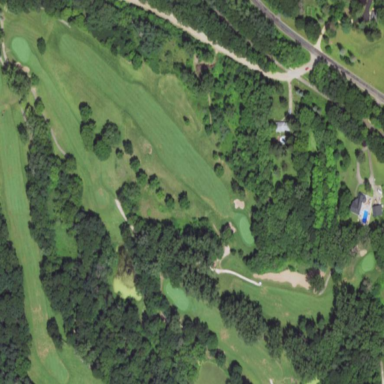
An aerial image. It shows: Area of rough grass used for golf.